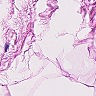
Metastatic tissue present: no